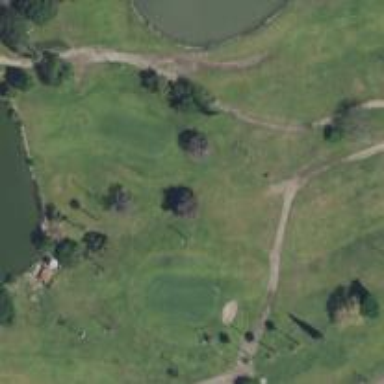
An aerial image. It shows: Golf hole.